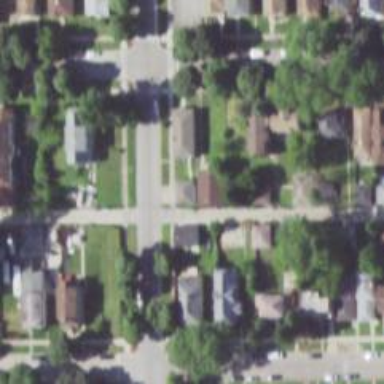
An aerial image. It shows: Alley classified as service road.